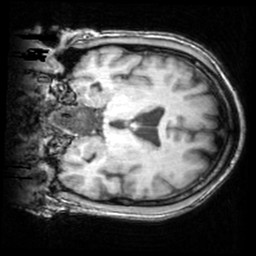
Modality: T1w
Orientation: coronal
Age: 63
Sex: male
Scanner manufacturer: siemens
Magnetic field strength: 3 T
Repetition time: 1.62 s
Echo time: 0.003 s